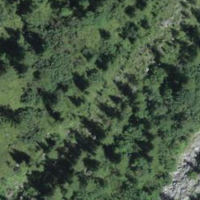
EUNIS habitat code: 32
Species observed at this site:
Bartsia alpina